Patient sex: F
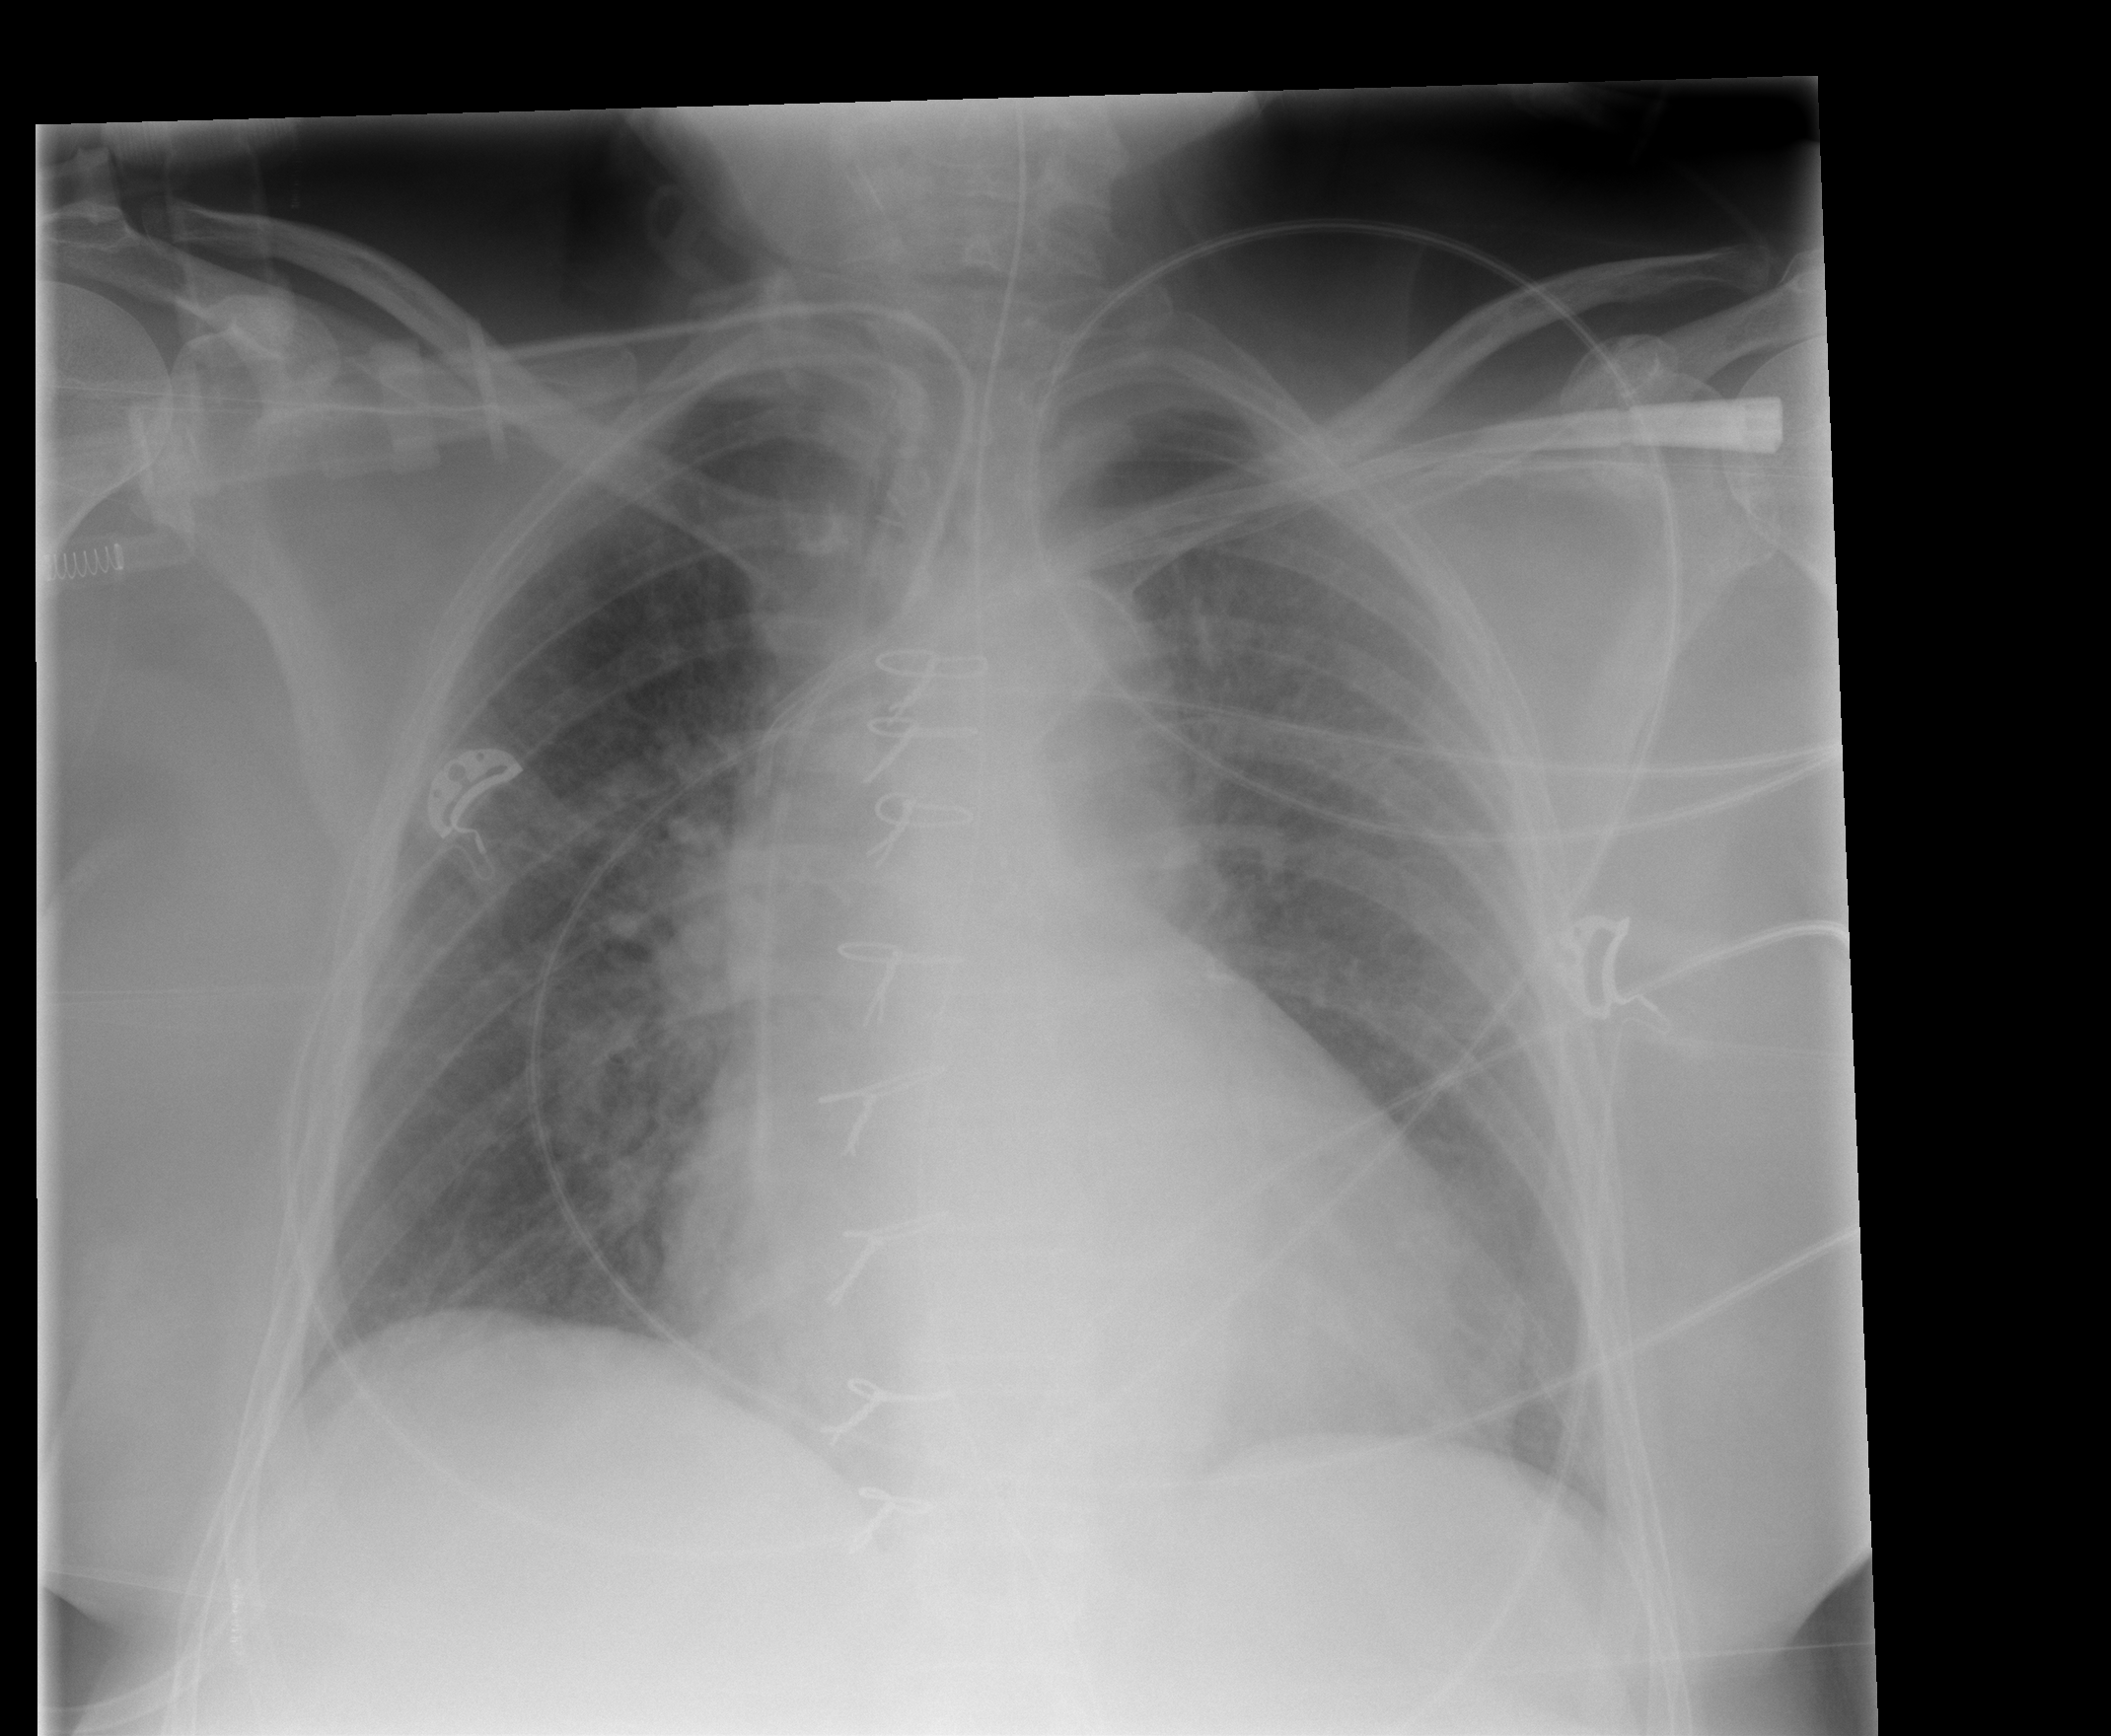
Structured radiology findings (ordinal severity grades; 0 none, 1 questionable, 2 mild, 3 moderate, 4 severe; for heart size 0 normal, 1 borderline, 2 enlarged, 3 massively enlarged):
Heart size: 2
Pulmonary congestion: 1
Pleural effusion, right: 0
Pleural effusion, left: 1
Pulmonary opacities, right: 2
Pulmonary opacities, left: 2
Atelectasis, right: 0
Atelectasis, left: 0